Question: I have a html that contains some forms and buttons. One button corresponds to a file that I have uploaded. I want to achieve when I click on a button, my views will act on the corresponding file, and shows the results in another html like picture below.
How can I give each button specific parameters from my models? and how to get the parameter in my views.

I tried this code, but failed to get it. is this right?
'''
<button type="submit" class="btn btn-info btn-xs" name={{item.description}}></button>
'''
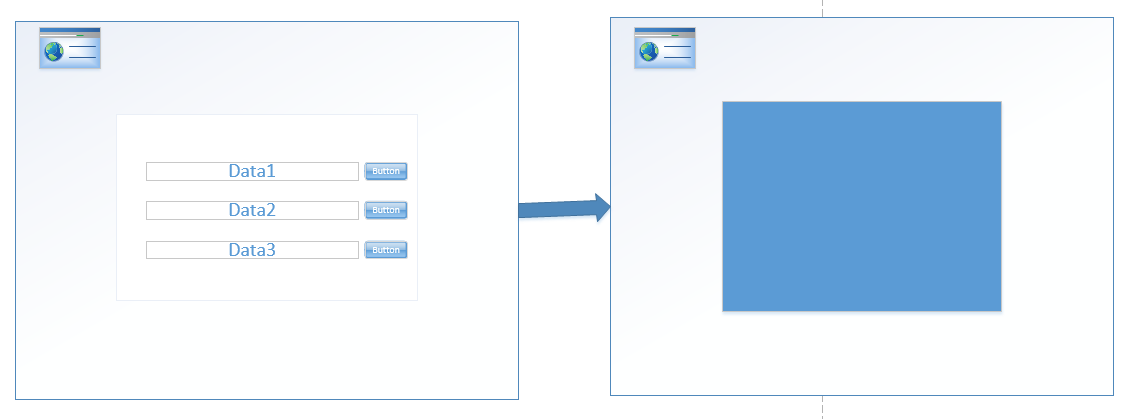
Answer: You must do something like that:
You should add new route for your new page to 'routes.py':
'''
from . import views
urlpatterns = [
...
url(r'^new-page/$', views.new_page_view, 'new_page'),
]
'''
after that your views.py must have your view function, that will execute when you go to url '/new-page/'
'views.py':
'''
from django.shortcuts import render
def new_page_view(request, question_id):
return render(request, 'path/to/your/template')
'''
You can read more about 'render()' <URL>
In your template (When you want to add your link button) you must add following string:
'''
<a href="{% url 'new_page' %}">Link to new Page</a>
'''
Something loke that you must do with your project.
More about this you can read <URL>
I hope this answer will help you